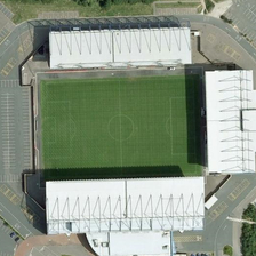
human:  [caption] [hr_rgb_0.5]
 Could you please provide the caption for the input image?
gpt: There is a circular road and several empty parking lots around, with three stands on both sides.

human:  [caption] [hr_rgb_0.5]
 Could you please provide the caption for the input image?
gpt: There is a green football field in the stadium, and three white roofs are surrounded by large parking lots.

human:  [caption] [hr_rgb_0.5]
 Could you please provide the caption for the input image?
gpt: There is a ring road and several football fields with free parking lots around, and there are three stands on both sides.

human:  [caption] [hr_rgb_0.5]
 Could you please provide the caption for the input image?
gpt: It is surrounded by a ring road and several football fields, with empty parking lots with three stalls on both sides.

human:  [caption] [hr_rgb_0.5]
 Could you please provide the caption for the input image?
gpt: Inside the stadium is a green football field, three white roofs and a large parking lot.